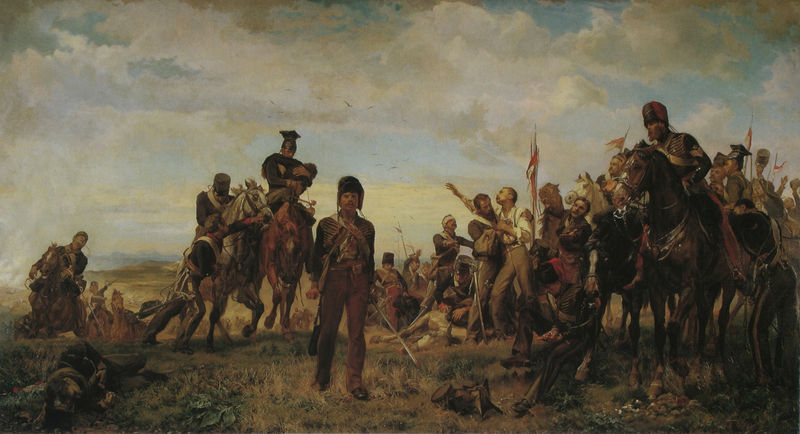
Titel: Balaclava
Künstler: Elizabeth (Lady Butler) Thompson
Standort: Manchester
Institution: City Art Gallery
Schlagwörter: blau, dunkel, gemälde, himmel, kampf, kämpfer, mann, meer, weiß, wolken, grün, landschaft, menschen, braun, frankreich, frau, geste, hell, männer, schwarz, szene, gras, rot, weg, wiese, wolke, malerei, menge, feier, mütze, mützen, leiche, tod, tot, toter, trauer, bild, bildnis, gruppenporträt, öl, erde, feld, vögel, boden, personen, pflanzen, england, pferd, pferde, reiter, liegen, fahnen, fahne, russland, transport, zug, banner, krieg, querformat, schlacht, untergang, soldaten, steppe, stolz, krank, stich, revolution, schwert, schwerter, säbel, uniform, uniformen, waffen, brutal, soldat, tote, verletzt, verletzte, waffe, staub, napoleon, degen, helm, ritter, armee, feldzug, sieg, wimpel, helme, gewehr, kavallerie, hilfe, niederlage, krieger, general, hmmel, flaggen, verwundet, gefallene, rückzug, verwundete, dragoner, offiziere, schlachtfeld, verwundeter, historisch, menschenansammlung, heimkehr, husaren, standarten, einmarsch, besiegt, verlust, husar, hauptmann, dchlacht, ulanen, frabig, sonnenunterang